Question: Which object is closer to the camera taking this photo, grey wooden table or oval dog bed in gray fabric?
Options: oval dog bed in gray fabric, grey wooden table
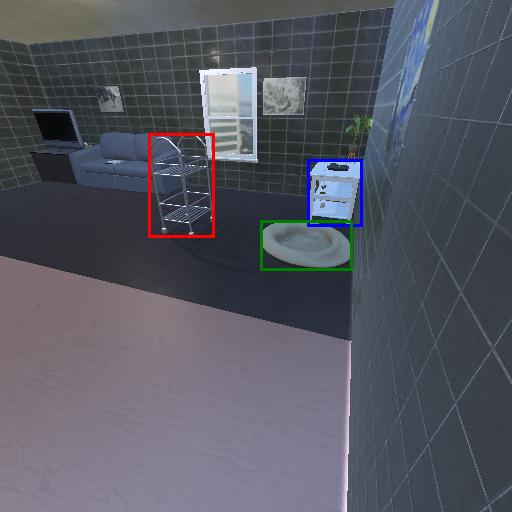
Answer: oval dog bed in gray fabric